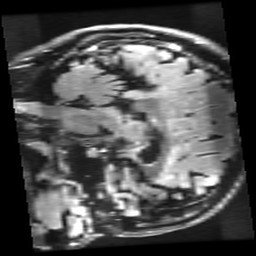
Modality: FLAIR
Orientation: sagittal
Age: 21
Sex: female
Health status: healthy
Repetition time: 12 s
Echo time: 0.09782 s